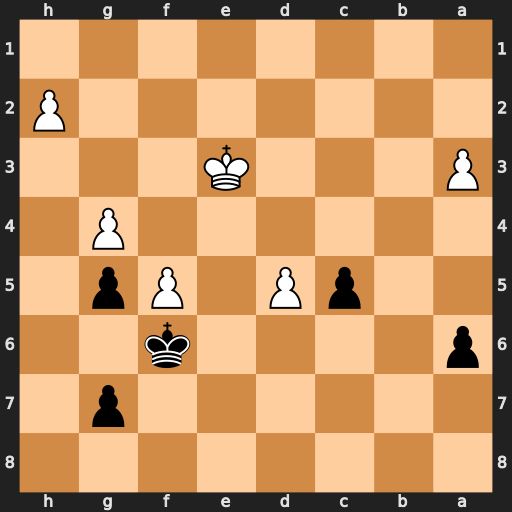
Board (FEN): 8/6p1/p4k2/2pP1Pp1/6P1/P3K3/7P/8
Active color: b
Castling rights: -
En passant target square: -
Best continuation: Ke5 d6 Kxd6 Ke4 Kc6 Ke5 c4 Kd4 Kb5 h4 gxh4 g5 h3 f6 gxf6 gxf6 h2 f7 h1=Q